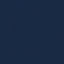
Label: SeaLake